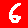
Digit: 6